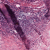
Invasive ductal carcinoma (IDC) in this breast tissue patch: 0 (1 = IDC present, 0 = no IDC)